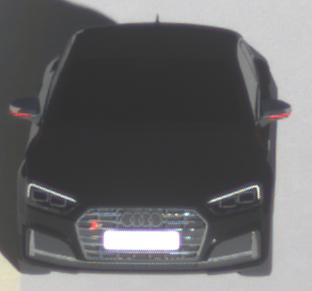
Make: Audi
Model: S5 Sportback
Detailed model: 8T Facelift
Model produced from: 2011
Model produced until: 2016
Doors: 5
Color: black
Road condition: dry road
Daytime: sunrise or sunset
Contrast: high contrast